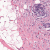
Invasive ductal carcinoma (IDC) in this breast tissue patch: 1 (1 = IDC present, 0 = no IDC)